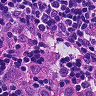
Metastatic tissue present: no